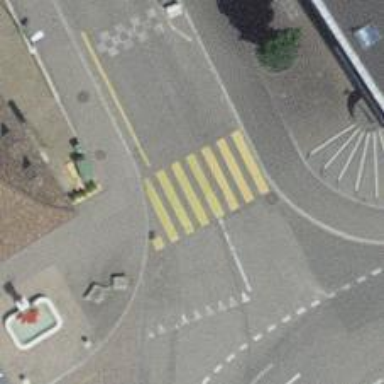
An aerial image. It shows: Uncontrolled zebra crossing on the road.